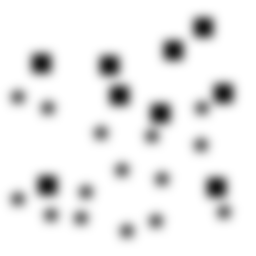
Squares: 9
Triangles: 0
Stars: 15
Total shapes: 24